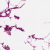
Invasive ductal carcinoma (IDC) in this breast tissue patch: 0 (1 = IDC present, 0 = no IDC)